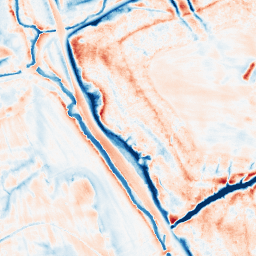
Category: trend_removal
Decomposition family: local_polynomial
Decomposition parameters: window_size: 21
degree: 2
Upsampling method: bicubic
Upsampling parameters: scale: 4
Upsampling scale: 4